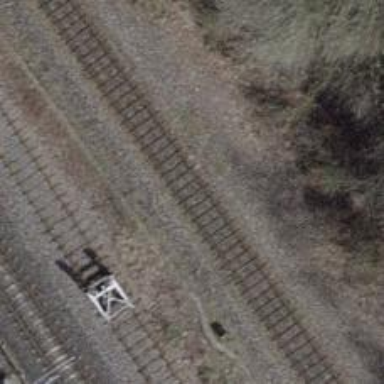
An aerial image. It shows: Single rail track for railway.